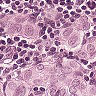
Metastatic tissue present: yes